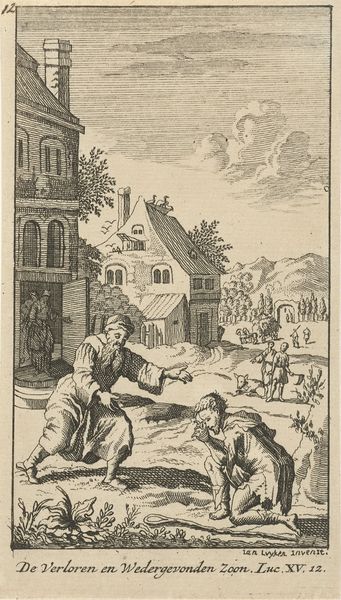
Titel: Terugkeer van de verloren zoon
Standort: Amsterdam
Institution: Rijksmuseum
Schlagwörter: berg, himmel, mann, weiß, wolken, menschen, frau, köpfe, männer, schwarz, tür, hund, bart, arme, bibel, hände, häuser, gewänder, vater, schuppen, dorf, schornsteine, grafik, graphik, knie, eingang, druck, radierung, knien, altes testament, religiös, strassen, begrüssung, verbeugung, kupferstich, verloren, sohn, strass, heimkehr, rückkehr, begrüssen, zeichung, kniet, verlorener sohn, g